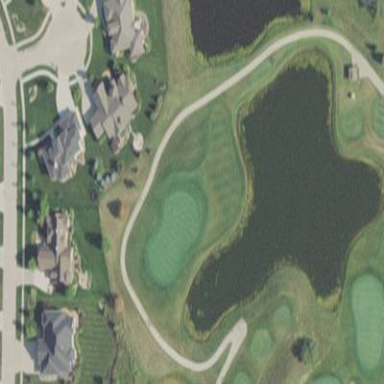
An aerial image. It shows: Grassy area designated as golf fairway.